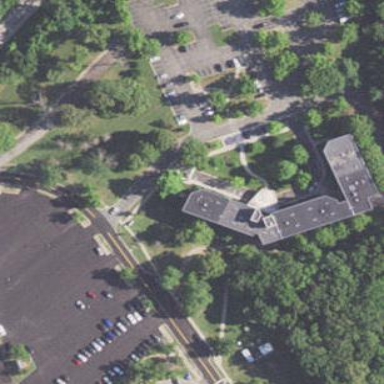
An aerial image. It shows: Hotel building.